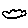
Label: cloud